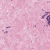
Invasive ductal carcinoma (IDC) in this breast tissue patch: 0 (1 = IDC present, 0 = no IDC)